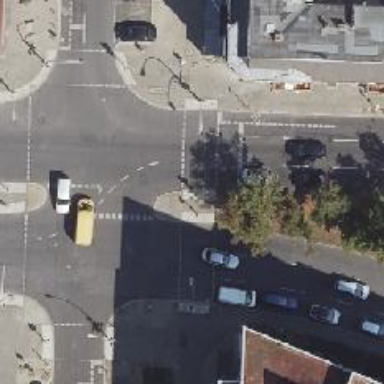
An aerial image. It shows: Traffic island located on footway.